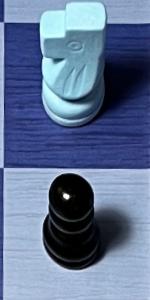
Label: Pawn_Black